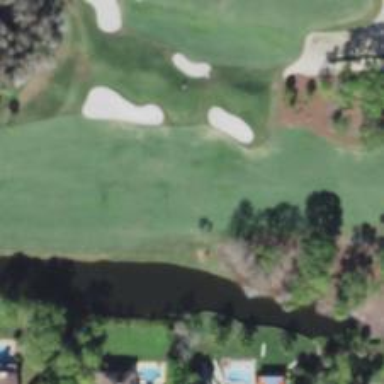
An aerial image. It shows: Golf hole.